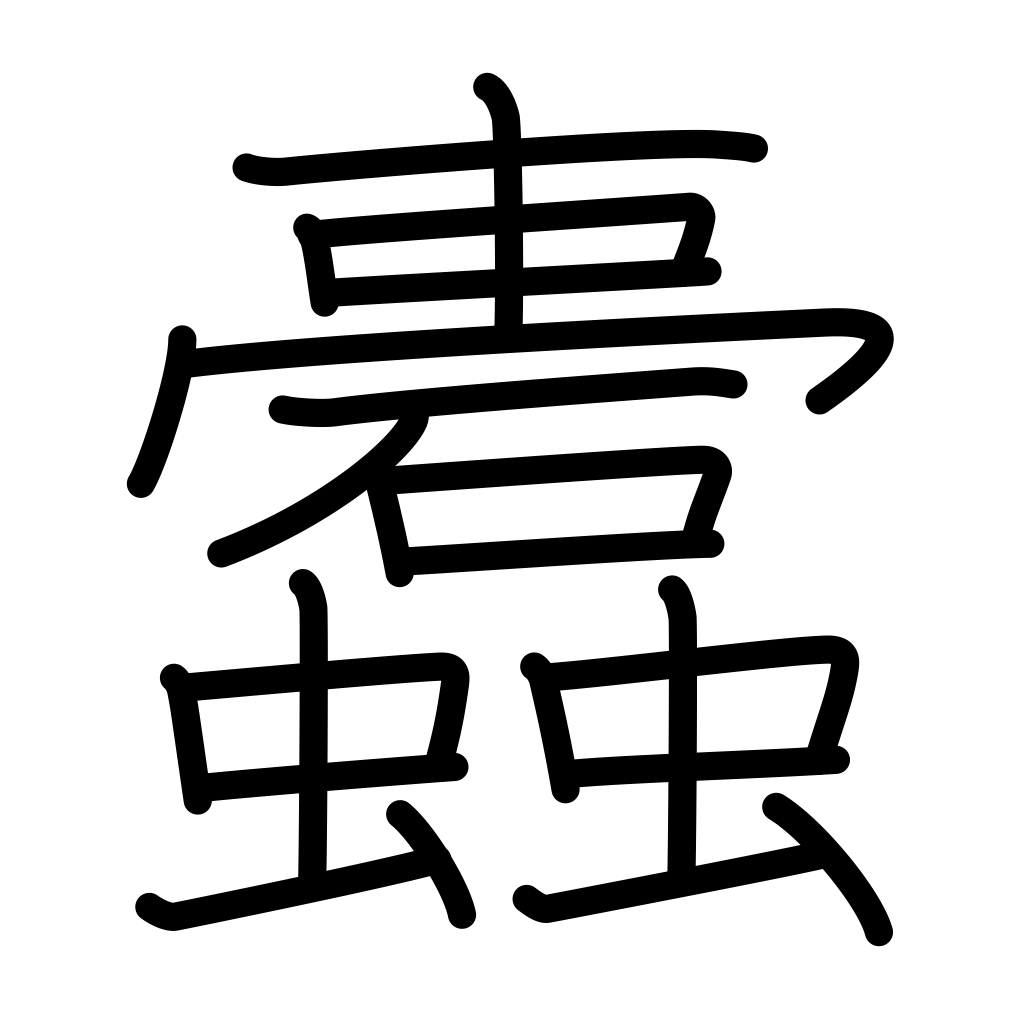
Meaning: moth, insects which eat into clot